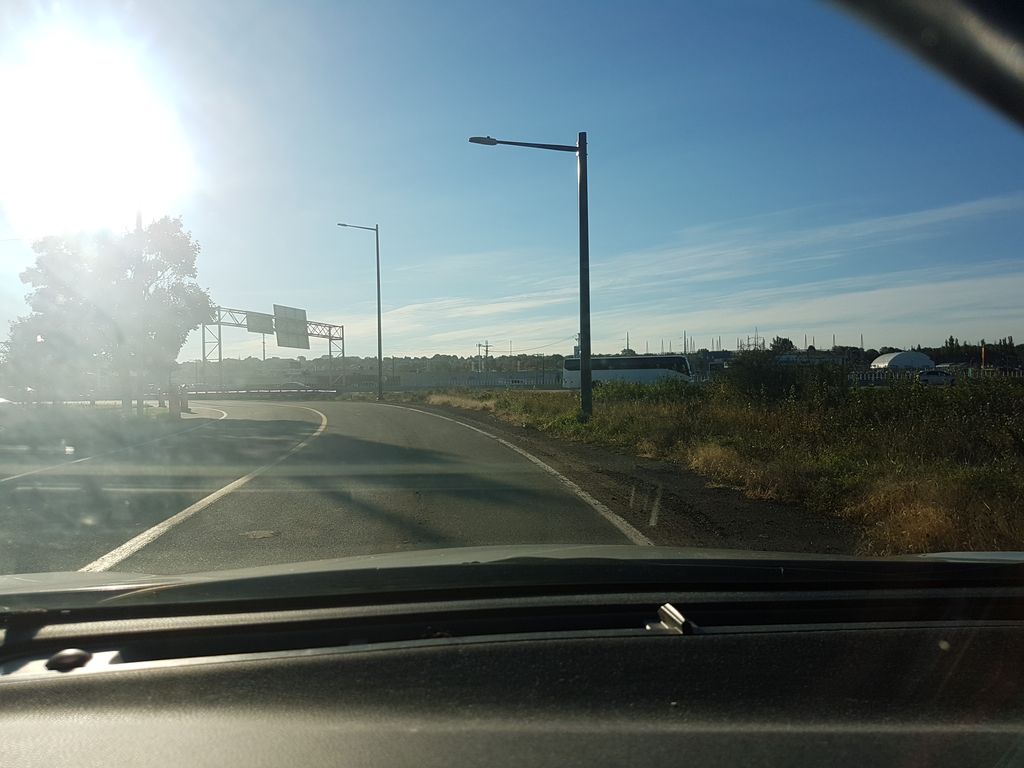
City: quebec_city